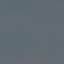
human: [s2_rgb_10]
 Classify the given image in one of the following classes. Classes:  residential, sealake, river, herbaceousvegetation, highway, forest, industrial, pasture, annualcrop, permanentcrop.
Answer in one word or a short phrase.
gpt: SeaLake